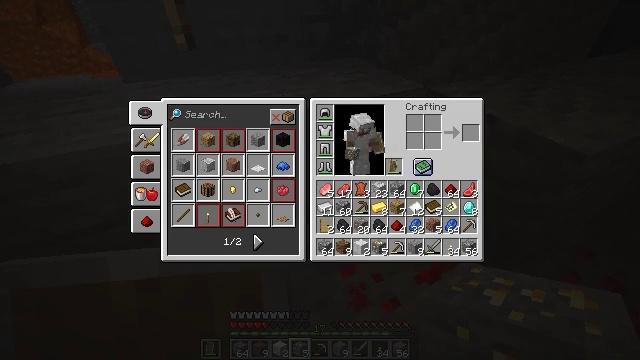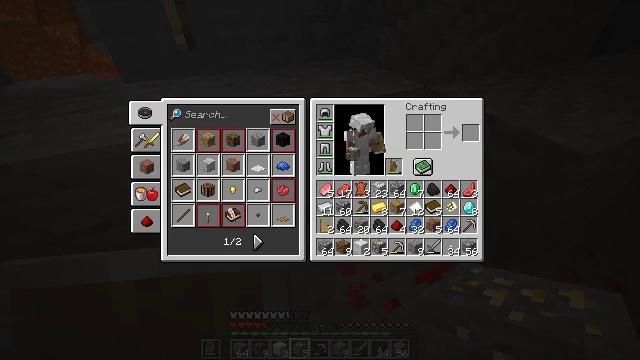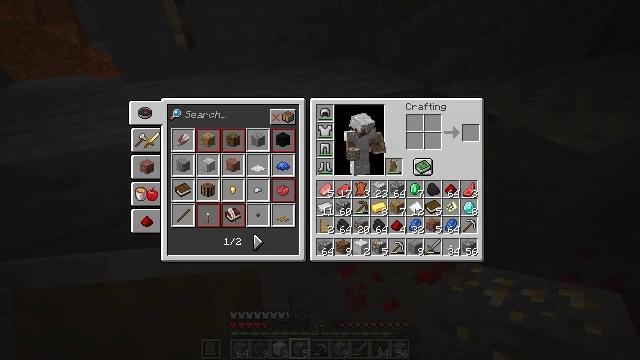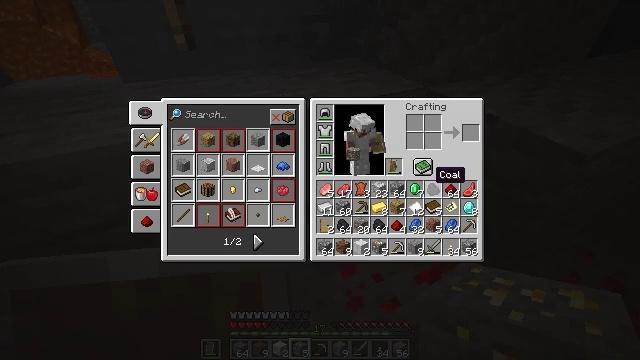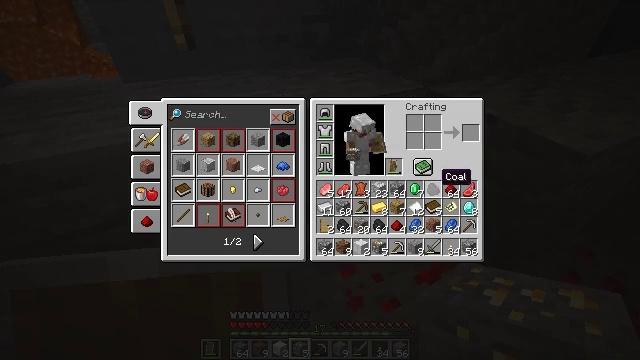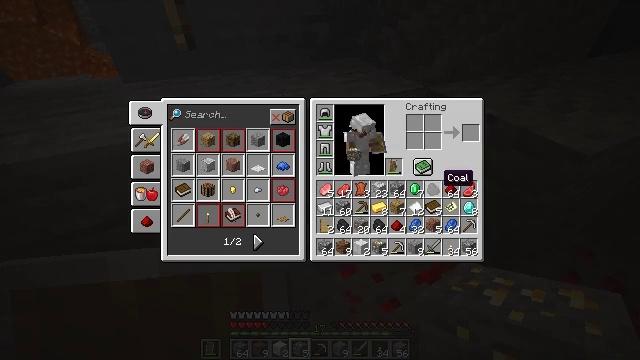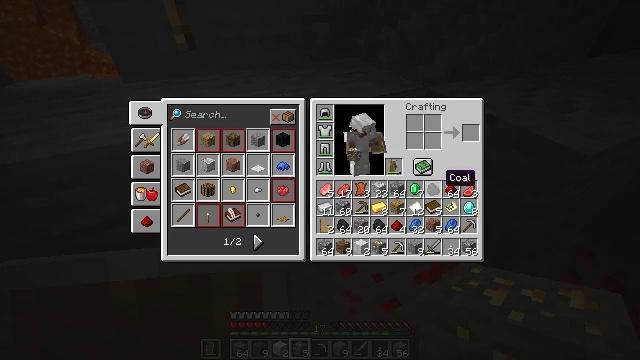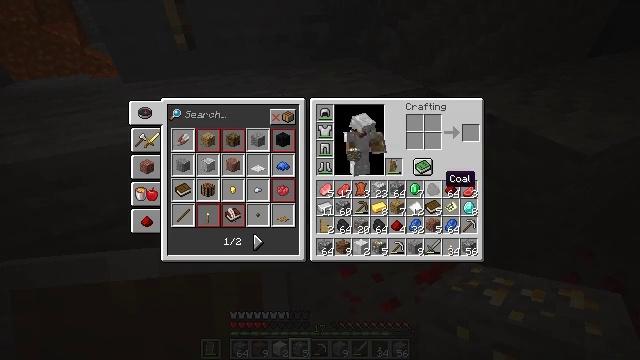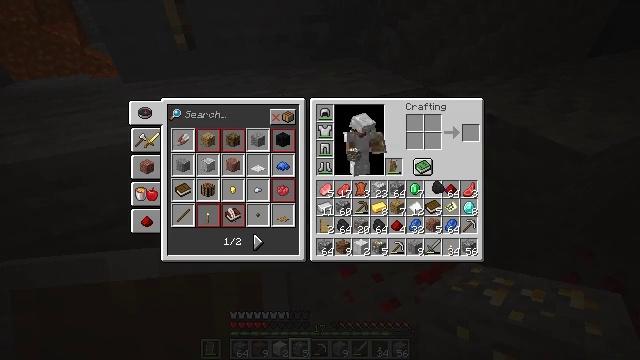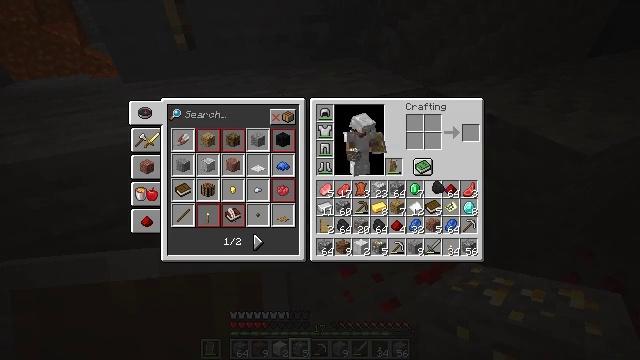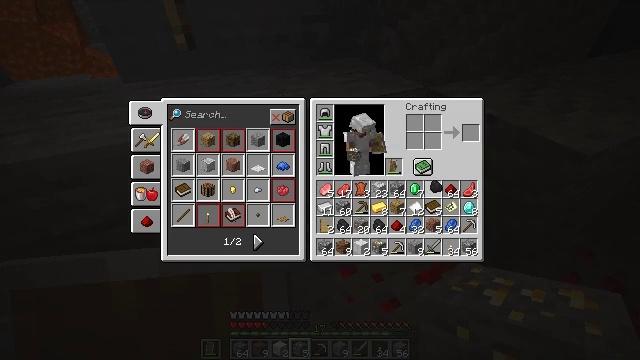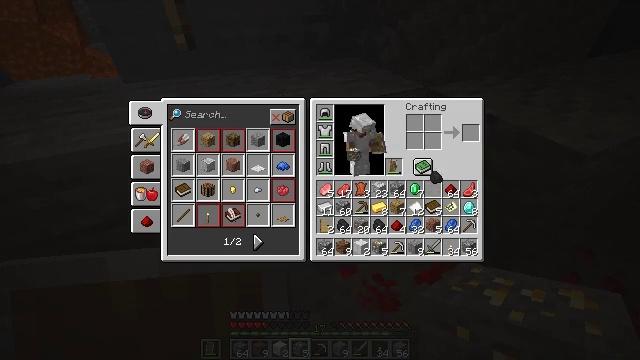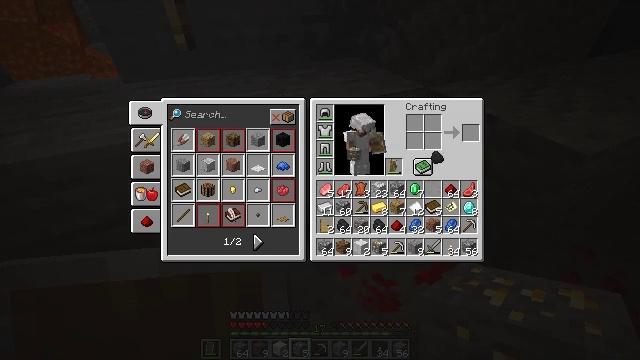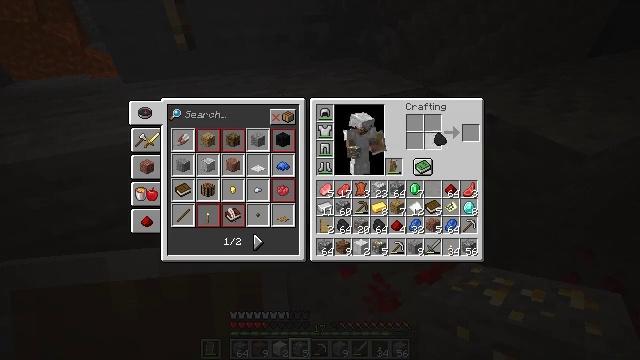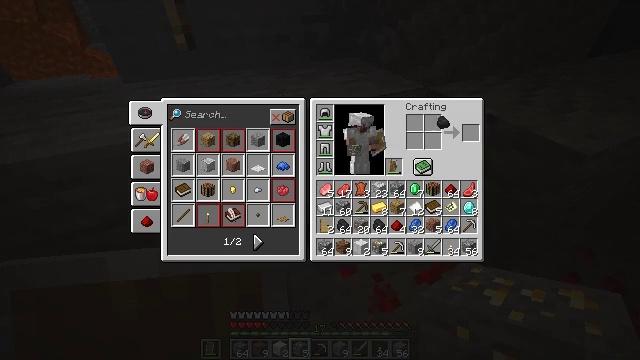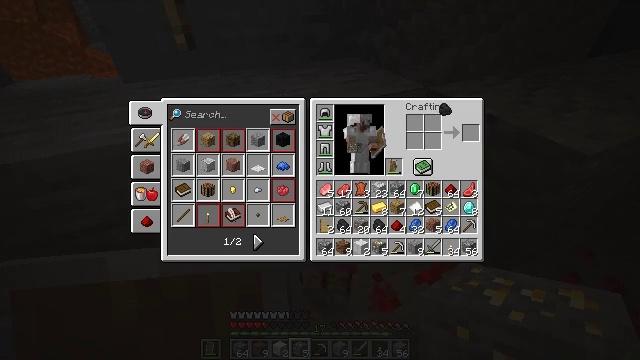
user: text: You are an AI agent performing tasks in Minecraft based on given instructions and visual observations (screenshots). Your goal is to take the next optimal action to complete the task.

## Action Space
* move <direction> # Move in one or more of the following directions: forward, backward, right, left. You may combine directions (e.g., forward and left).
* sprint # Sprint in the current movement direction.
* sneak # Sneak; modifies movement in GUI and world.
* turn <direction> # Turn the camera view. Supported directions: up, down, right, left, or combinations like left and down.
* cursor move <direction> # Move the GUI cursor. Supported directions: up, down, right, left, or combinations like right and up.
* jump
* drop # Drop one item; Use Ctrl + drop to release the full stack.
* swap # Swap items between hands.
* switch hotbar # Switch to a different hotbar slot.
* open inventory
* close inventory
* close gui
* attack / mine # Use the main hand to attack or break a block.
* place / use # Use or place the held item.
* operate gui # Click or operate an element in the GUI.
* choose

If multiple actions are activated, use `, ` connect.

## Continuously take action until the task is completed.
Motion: motion action
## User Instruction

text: Drop a coal.
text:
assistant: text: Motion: turn right
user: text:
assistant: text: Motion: no_op
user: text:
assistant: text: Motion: no_op
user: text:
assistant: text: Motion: no_op
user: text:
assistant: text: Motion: no_op
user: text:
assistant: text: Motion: no_op
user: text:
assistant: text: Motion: no_op
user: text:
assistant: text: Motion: attack / mine
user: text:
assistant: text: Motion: attack / mine
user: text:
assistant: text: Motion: no_op
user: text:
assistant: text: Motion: turn up
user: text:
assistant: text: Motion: turn up
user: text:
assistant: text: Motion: turn up
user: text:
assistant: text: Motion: turn up
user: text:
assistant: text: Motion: turn up
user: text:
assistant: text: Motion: turn up
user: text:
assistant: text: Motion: no_op
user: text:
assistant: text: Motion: no_op
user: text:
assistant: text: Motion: no_op
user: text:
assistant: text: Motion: no_op
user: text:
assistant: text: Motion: no_op
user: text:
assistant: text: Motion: turn up
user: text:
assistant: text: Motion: no_op
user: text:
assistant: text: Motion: no_op
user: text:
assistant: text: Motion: attack / mine
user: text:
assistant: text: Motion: attack / mine
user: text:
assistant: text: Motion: attack / mine
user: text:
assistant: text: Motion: no_op
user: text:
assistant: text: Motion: open inventory
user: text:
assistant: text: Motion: open inventory